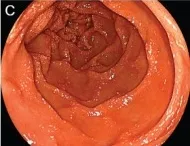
Oesophagogastroduodenoscopy images of the duodenum. Endoscopy examinations performed six months.
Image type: endoscopy (gi_endoscopy)